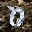
Label: 0